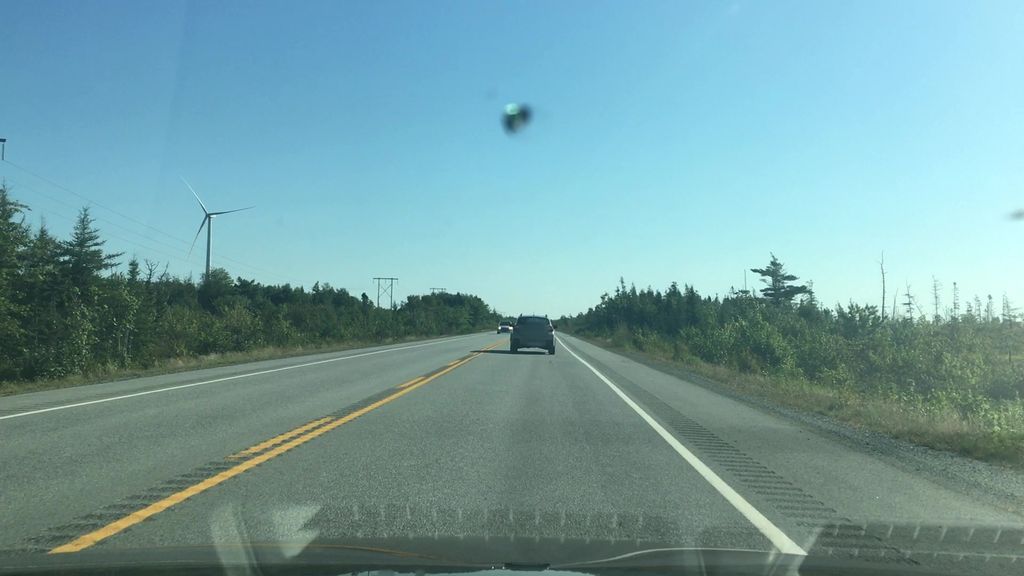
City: halifax